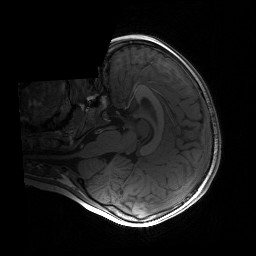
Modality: T1w
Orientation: axial
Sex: male
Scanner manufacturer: siemens
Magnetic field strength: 3 T
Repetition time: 1.9 s
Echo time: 0.00243 s